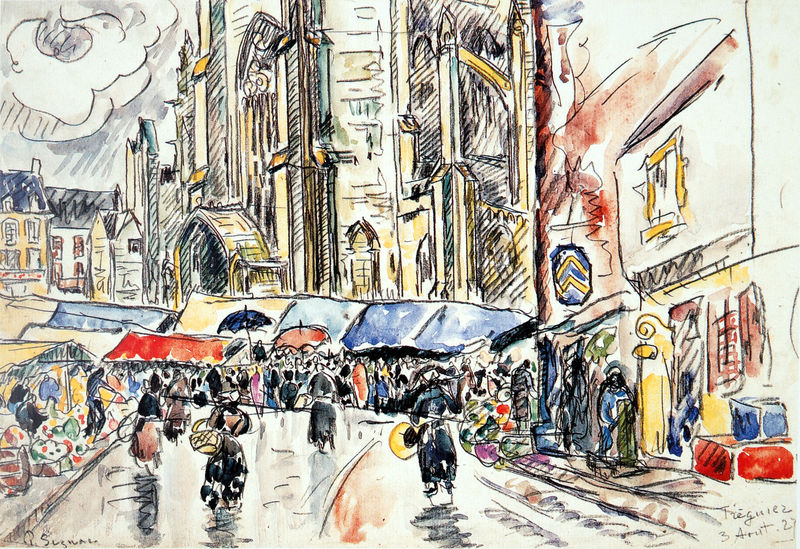
Titel: Tréguier. Le marché, Tréguier. Der Markt
Künstler: Paul Signac
Standort: Little Rock
Institution: Arkansas Arts Center Foundation Collection
Schlagwörter: blau, himmel, mann, schatten, wasser, weiß, wolken, aquarell, frauen, gelb, menschen, stadt, bunt, fenster, frankreich, frau, grau, männer, paris, schwarz, skizze, strasse, strassenszene, tür, zeichnung, gebäude, haus, obst, regenschirm, rot, schirm, weg, wolke, leute, kneipe, lokal, mensch, signatur, häuser, nass, spiegelung, kirche, personen, gotik, reiter, farbig, schrift, fassaden, gasse, farben, dächer, farbe, geschäfte, läden, markt, platz, treiben, korb, regen, schild, tusche, gehsteig, dom, restaurant, kontur, schilder, konturen, regenschirme, schirme, einkaufen, bleistift, einkauf, tasche, münster, stift, kathedrale, leben, verkehr, sparren, marktplatz, signac, kaufen, belebt, london, verkaufen, wirtshaus, boulevard, notre dame, buden, marktstände, stände, voll, markisen, bummel, einkaufskorb, strbepfeiler, geschüfte, wimmeln, sugmann, sugman